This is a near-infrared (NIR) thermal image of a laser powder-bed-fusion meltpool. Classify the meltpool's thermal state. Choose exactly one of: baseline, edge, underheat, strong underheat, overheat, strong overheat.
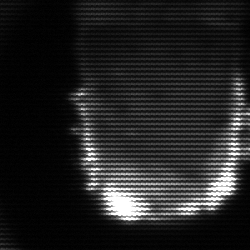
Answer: baseline